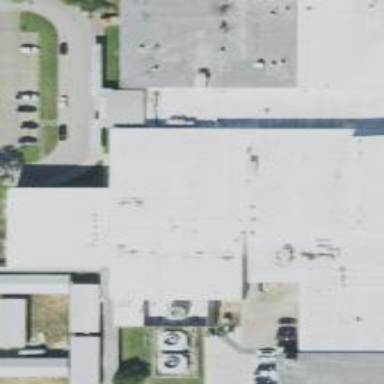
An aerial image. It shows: School building.